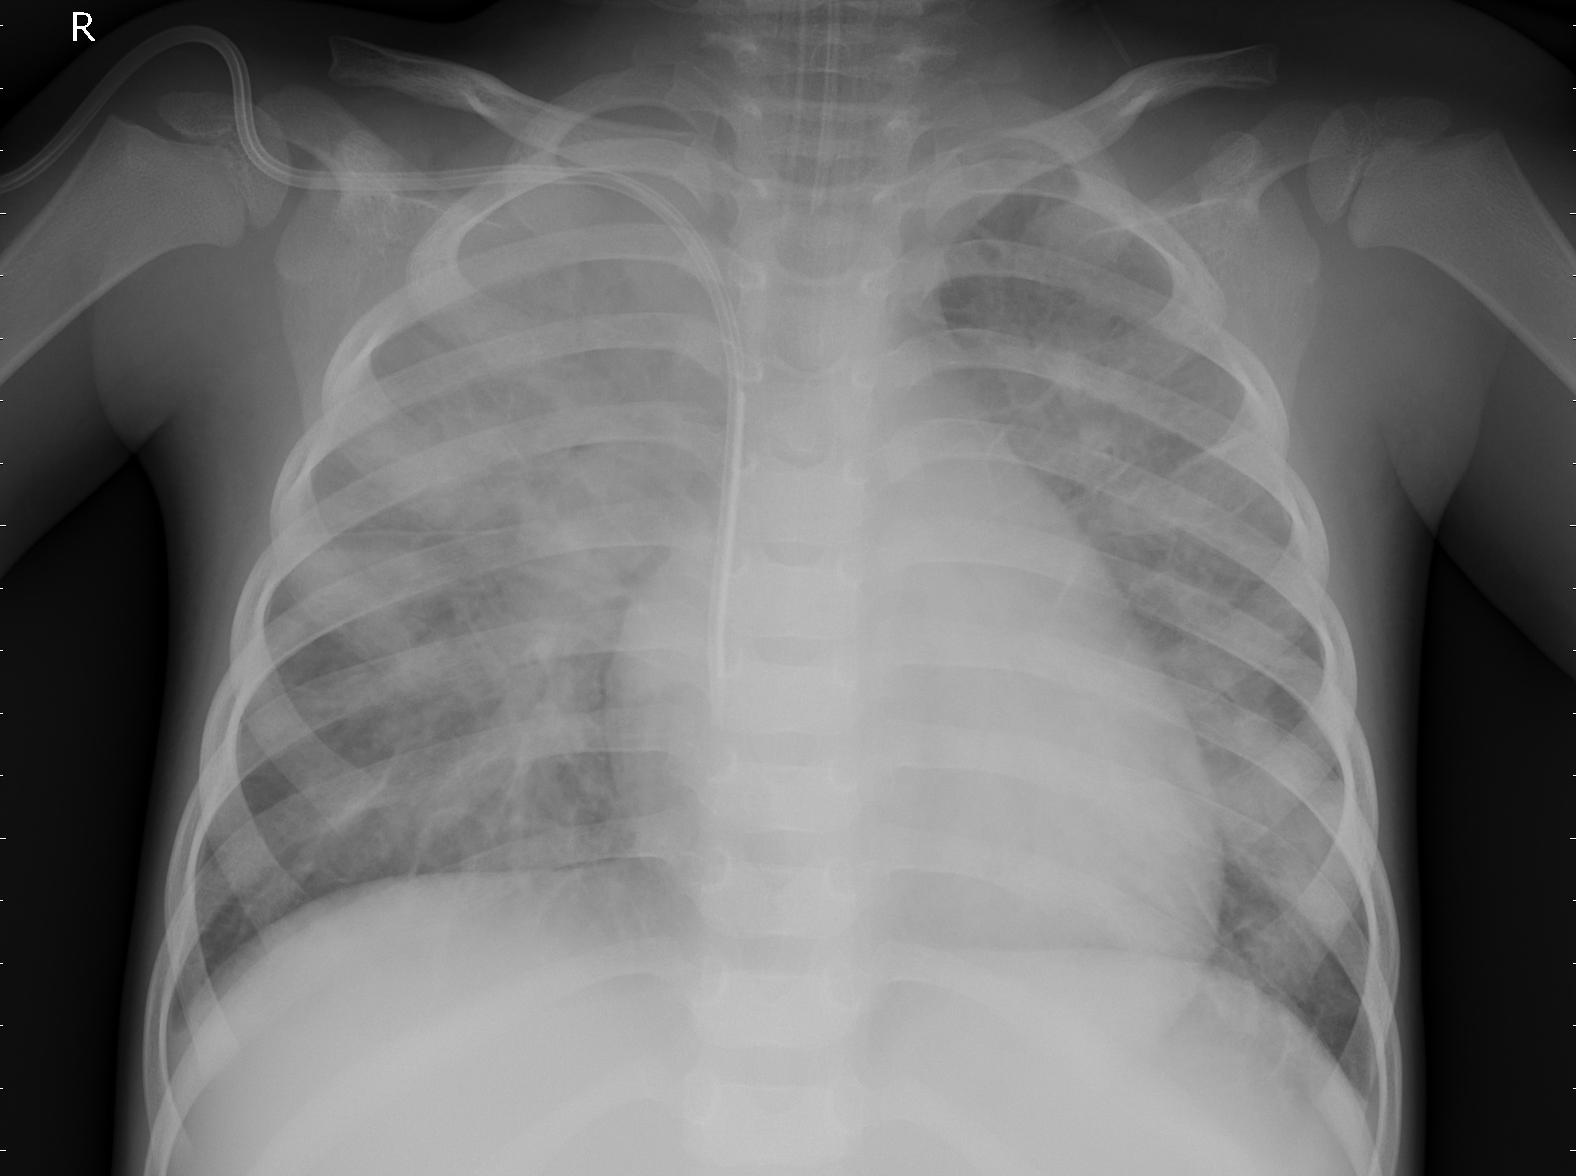
Diagnosis: PNEUMONIA